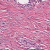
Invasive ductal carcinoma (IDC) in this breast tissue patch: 0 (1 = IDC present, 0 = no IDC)